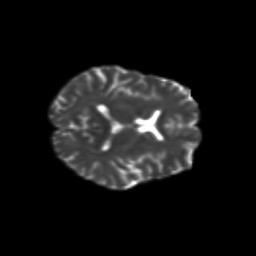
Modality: T2w
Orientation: axial
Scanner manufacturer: siemens
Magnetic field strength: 3 T
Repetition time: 9.2 s
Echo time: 0.084 s